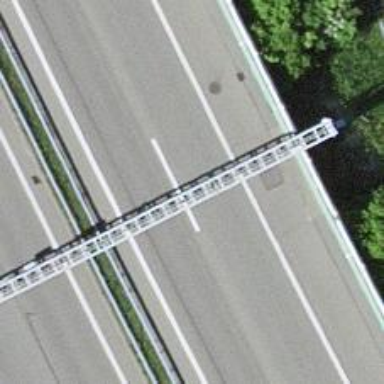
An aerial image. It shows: Gantry structure.